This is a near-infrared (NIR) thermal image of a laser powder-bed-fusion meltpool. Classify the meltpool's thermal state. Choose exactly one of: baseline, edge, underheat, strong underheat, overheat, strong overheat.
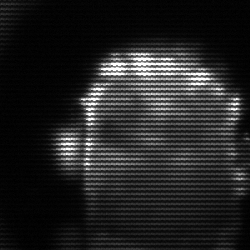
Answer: baseline